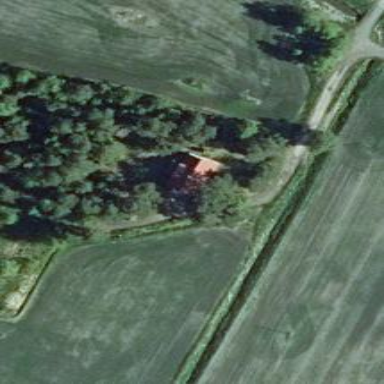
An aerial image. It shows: Farm.